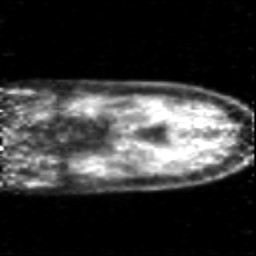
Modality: PET
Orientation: coronal
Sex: female
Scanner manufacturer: siemens